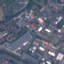
Label: Industrial